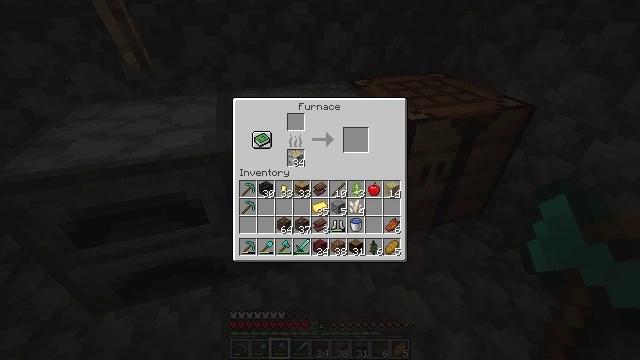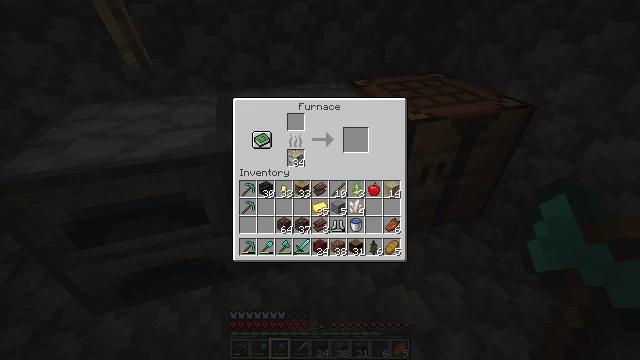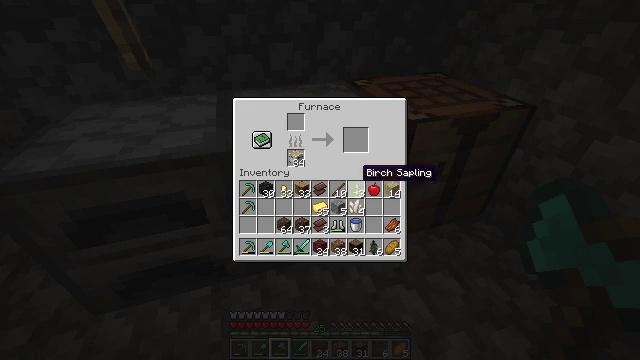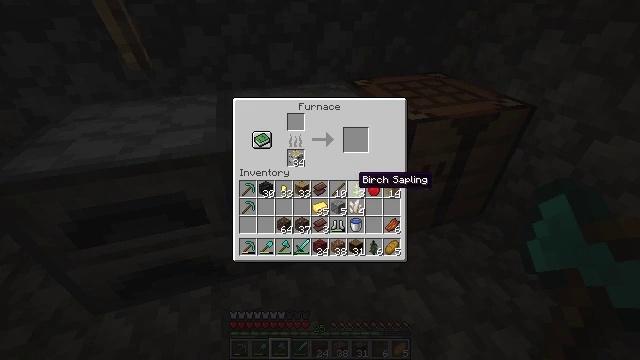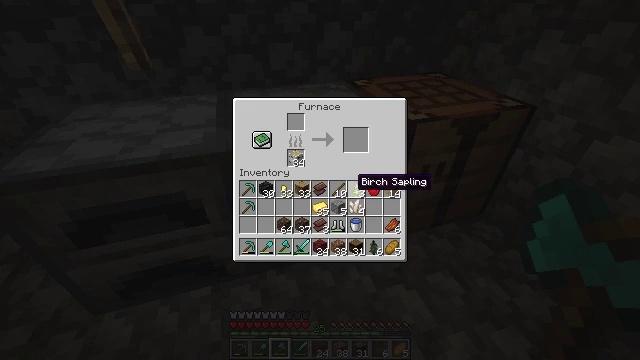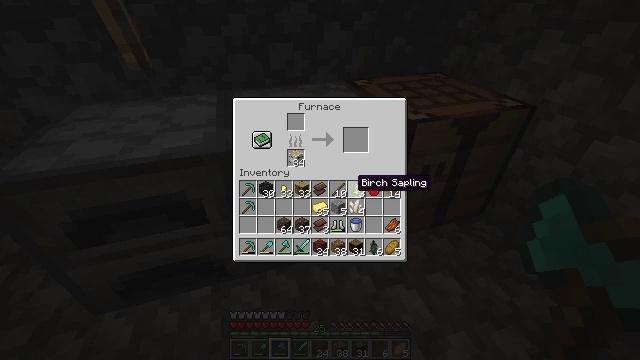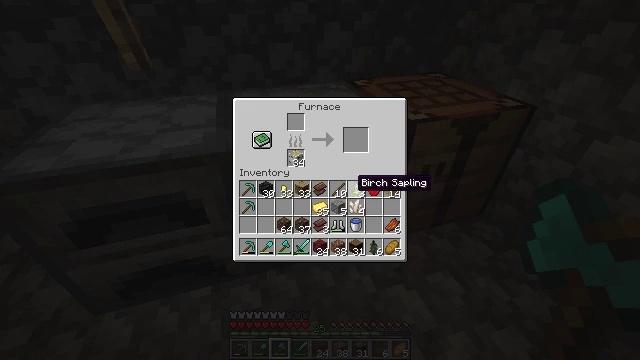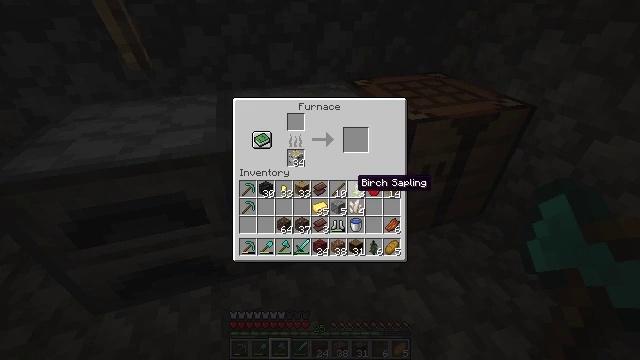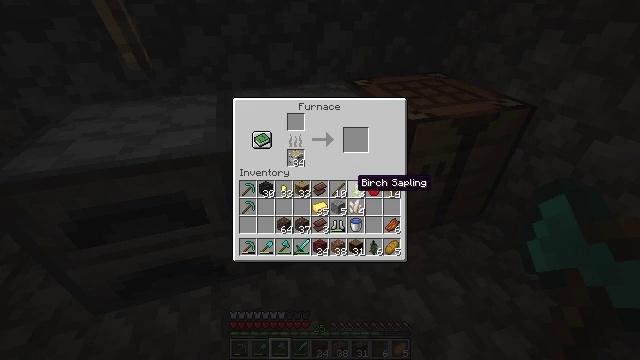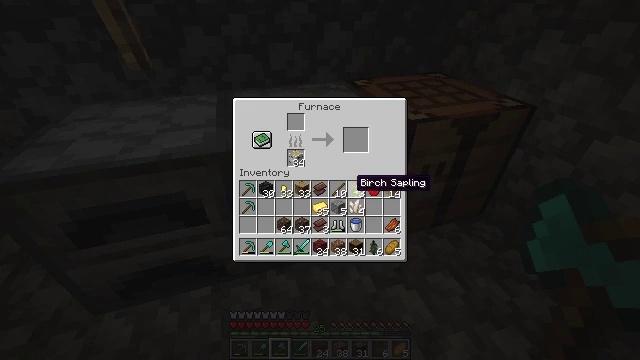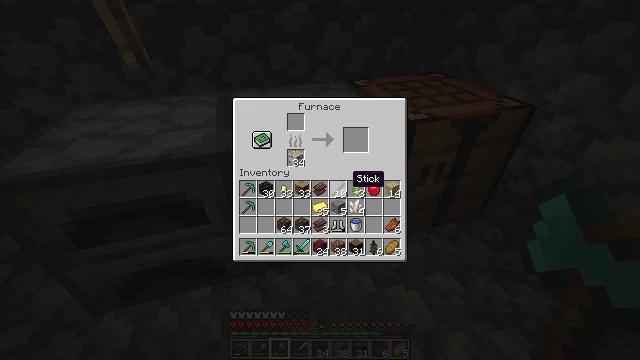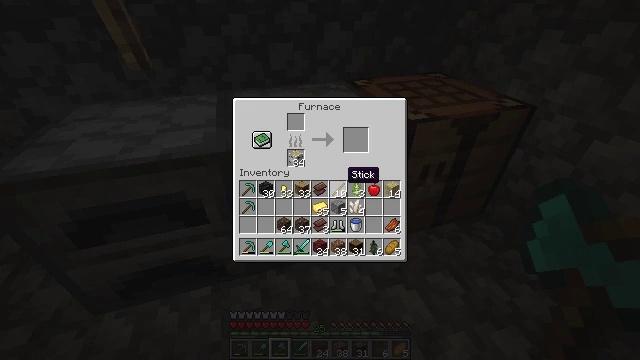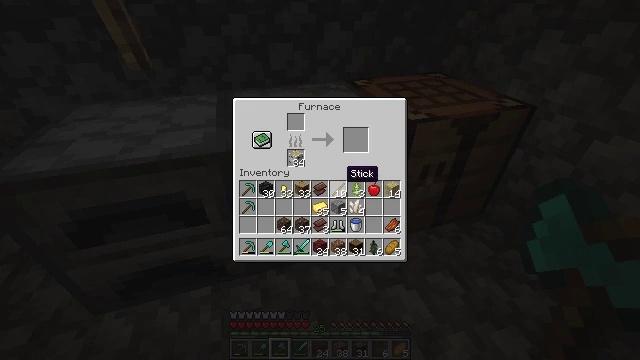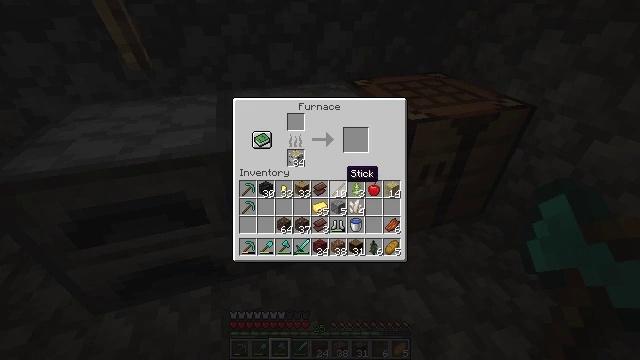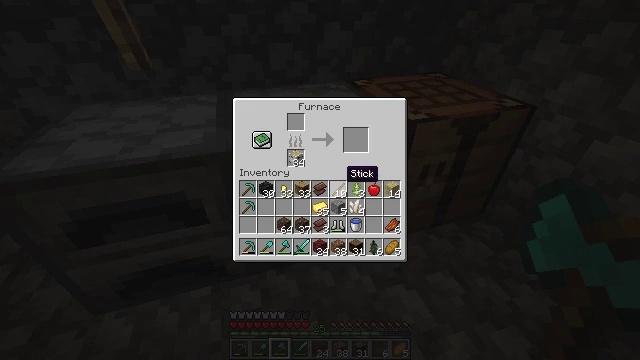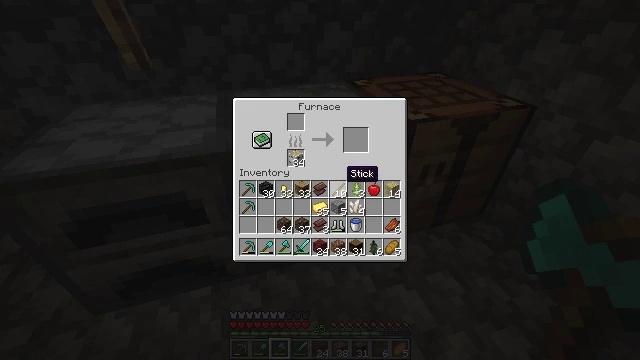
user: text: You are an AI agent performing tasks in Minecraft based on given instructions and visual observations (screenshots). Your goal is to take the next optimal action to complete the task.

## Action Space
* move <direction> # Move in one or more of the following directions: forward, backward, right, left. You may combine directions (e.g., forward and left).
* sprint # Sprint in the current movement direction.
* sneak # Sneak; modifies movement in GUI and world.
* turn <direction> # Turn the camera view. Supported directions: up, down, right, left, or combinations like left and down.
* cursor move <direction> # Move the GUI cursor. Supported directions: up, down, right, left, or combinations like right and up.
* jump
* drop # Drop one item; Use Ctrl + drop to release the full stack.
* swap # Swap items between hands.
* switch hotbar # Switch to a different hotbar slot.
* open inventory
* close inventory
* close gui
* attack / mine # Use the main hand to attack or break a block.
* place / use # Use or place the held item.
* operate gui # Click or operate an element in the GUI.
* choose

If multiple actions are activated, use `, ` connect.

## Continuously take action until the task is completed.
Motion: motion action
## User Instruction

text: Use the crafting table to make a netherite ingot.
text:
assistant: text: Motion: no_op
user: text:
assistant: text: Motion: no_op
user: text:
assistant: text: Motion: no_op
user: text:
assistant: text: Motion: no_op
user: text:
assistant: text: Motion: no_op
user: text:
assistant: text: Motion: no_op
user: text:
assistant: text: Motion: no_op
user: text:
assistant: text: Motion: no_op
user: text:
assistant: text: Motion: no_op
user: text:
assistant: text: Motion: no_op
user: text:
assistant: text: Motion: no_op
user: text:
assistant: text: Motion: no_op
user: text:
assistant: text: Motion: no_op
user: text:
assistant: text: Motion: no_op
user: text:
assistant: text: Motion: no_op
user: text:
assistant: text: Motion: no_op
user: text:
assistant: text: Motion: no_op
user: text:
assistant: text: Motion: no_op
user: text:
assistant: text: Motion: no_op
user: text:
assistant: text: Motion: no_op
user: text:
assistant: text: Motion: no_op
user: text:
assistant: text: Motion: no_op
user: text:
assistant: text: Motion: no_op
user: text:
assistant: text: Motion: no_op
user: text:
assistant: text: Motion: no_op
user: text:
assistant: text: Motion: no_op
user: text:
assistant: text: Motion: no_op
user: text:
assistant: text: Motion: no_op
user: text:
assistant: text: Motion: no_op
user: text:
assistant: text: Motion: no_op